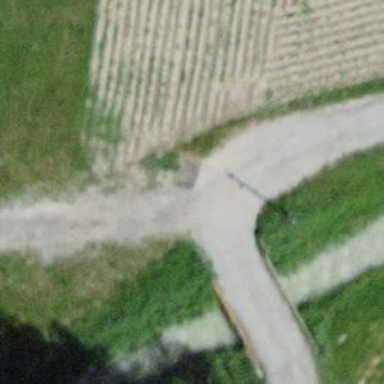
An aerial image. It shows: Well-maintained track road of grade 1.